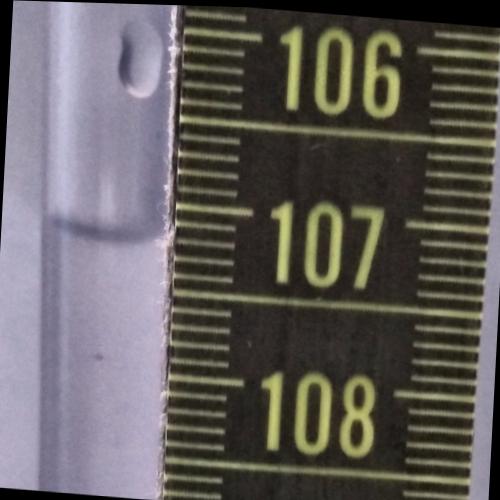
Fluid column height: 107.2 cm